Field crop: maize
Growth stage: 2
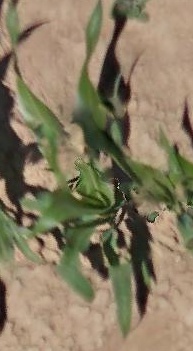
Species: maize